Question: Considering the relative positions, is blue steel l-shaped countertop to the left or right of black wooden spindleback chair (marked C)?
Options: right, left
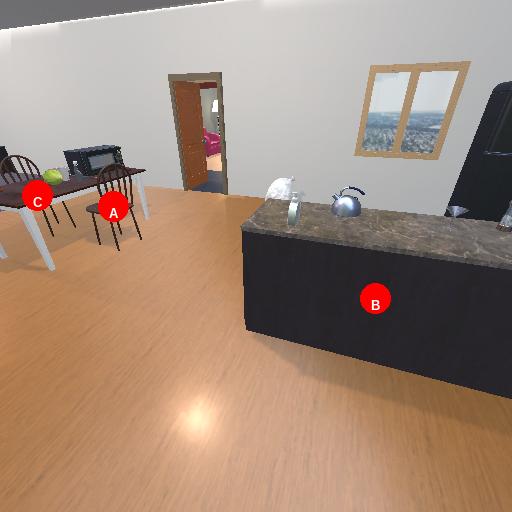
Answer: right